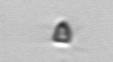
Label: Pyramimonas